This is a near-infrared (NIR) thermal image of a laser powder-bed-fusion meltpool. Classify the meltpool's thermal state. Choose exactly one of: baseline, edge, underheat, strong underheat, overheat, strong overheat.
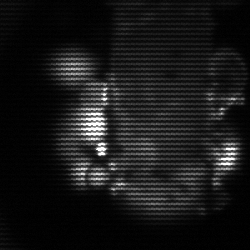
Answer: strong underheat